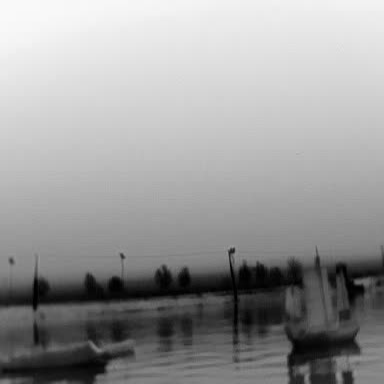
There is a sailboat in the infrared image.